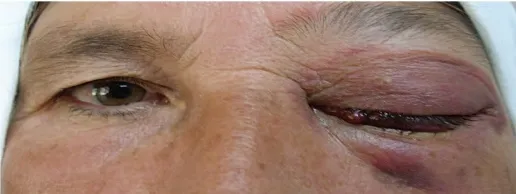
(A) Ptosis, periorbital ecchymosis and subconjunctival hemorrhage with protrusion of the conjunctiva in the left eye.
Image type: medical_photograph (other_medical_photograph)